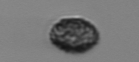
Label: Pseudochattonella_farcimen